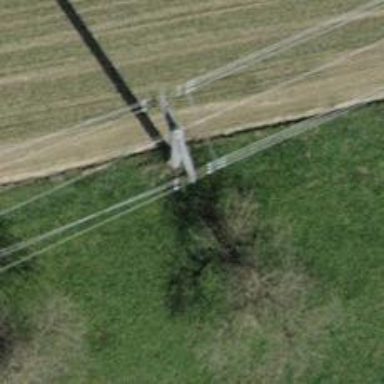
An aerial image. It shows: Three power lines with cables.